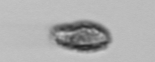
Label: Pseudochattonella_farcimen